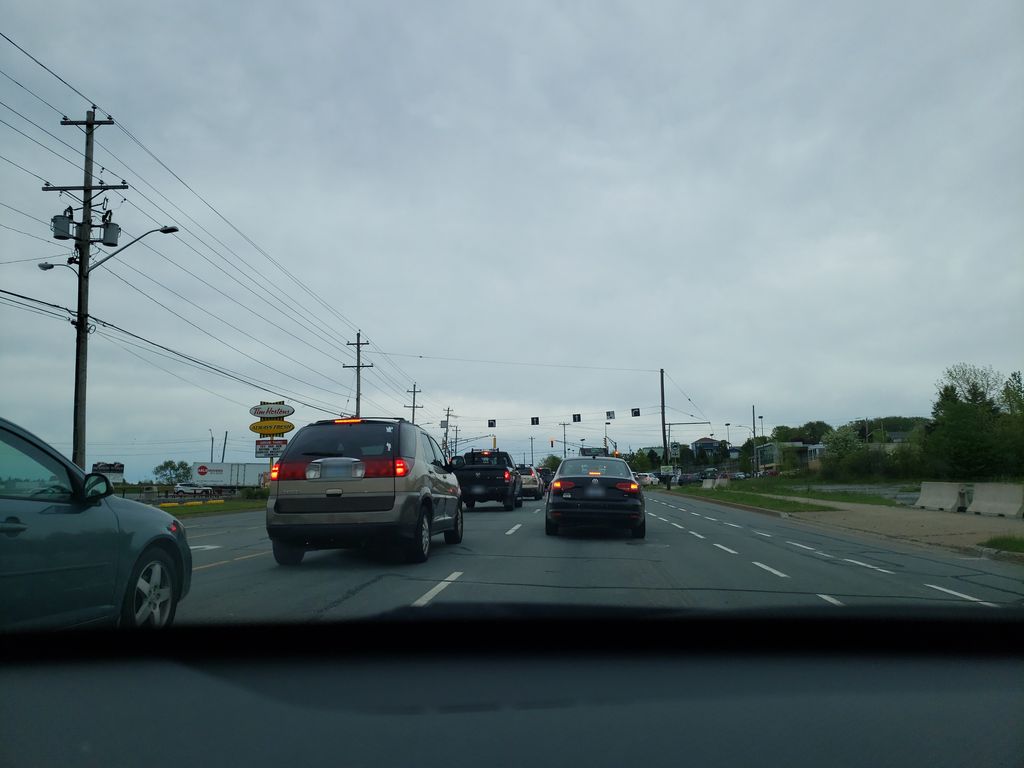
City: halifax